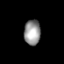
Tissue: prostate
Cell type: Myeloid cells
Senescence score: 0.6897
Nuclear area (px): 404
Mean DAPI intensity: 150.606